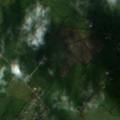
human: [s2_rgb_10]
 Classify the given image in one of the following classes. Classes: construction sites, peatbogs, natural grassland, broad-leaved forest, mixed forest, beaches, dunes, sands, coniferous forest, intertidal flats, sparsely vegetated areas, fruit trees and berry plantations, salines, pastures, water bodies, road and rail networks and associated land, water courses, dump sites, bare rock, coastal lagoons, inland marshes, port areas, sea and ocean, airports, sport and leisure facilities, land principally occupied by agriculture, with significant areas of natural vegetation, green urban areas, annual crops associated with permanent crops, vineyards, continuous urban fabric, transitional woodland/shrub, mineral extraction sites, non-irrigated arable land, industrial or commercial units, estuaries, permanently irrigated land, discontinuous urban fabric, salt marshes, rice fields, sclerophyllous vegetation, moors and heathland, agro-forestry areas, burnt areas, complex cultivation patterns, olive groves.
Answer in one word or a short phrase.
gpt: pastures